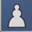
Piece: wP